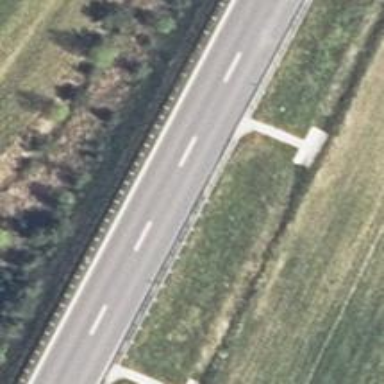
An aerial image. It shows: Asphalt road classified as primary highway. It is designated as motorroad.